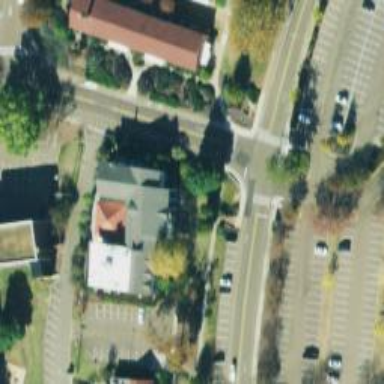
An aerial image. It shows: Zebra crossing on footway.